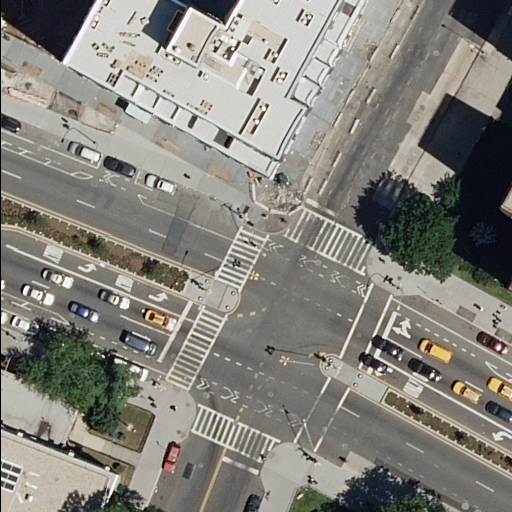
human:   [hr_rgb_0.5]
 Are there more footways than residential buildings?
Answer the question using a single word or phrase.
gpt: no

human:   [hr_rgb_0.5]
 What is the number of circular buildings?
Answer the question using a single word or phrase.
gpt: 0

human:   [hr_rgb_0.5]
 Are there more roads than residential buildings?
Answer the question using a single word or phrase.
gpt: yes

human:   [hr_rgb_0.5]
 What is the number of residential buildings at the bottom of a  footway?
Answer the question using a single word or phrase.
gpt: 1

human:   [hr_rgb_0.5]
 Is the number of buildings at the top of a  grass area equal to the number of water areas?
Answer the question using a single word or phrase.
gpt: no

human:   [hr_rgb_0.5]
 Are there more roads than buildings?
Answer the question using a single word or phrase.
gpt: yes

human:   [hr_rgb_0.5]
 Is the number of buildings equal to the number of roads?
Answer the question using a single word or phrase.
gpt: no

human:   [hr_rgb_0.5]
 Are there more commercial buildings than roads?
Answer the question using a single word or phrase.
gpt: no

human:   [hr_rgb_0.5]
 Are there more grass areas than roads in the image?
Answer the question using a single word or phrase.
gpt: no

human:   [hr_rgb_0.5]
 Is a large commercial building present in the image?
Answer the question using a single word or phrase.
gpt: no

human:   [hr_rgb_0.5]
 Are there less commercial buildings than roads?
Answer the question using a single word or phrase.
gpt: yes

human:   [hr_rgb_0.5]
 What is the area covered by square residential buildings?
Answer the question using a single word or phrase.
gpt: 0m2

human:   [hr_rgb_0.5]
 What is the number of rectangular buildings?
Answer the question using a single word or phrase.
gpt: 2

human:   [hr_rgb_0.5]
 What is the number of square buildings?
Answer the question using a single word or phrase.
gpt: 0

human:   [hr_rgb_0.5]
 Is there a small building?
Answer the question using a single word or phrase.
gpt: no

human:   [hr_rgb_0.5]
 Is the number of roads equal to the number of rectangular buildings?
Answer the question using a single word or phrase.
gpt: no

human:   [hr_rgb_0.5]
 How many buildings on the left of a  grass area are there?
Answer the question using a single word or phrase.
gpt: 3

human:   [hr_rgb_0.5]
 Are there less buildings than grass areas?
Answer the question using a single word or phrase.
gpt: no

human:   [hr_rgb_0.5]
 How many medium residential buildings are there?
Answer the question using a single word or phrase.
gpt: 1

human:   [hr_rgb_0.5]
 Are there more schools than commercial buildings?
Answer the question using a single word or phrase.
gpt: yes

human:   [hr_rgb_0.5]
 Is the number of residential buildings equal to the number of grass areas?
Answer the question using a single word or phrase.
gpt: no

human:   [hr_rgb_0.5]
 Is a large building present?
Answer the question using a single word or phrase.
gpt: yes

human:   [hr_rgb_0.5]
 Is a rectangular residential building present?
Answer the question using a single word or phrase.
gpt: yes

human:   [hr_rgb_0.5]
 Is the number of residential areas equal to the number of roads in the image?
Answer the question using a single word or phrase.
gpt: no

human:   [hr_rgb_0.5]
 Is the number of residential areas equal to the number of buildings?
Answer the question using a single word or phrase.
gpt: no

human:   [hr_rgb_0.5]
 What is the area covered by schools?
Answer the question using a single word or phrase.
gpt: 846m2

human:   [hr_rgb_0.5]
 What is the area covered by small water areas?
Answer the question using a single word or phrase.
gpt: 0m2

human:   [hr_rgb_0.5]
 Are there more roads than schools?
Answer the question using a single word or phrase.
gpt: yes

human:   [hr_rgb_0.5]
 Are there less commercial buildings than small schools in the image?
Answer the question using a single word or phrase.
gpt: no

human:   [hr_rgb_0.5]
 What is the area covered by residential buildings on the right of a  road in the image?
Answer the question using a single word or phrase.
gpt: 1203m2

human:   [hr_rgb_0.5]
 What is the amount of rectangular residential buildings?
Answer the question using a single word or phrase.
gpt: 2

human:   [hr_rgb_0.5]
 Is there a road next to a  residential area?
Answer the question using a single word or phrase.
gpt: yes

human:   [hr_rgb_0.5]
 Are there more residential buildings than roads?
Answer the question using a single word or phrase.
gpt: no

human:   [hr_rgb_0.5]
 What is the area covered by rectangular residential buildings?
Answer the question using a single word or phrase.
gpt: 1667m2

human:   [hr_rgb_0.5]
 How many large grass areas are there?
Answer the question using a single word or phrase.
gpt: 1

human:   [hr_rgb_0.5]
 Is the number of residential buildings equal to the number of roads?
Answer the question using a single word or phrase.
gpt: no